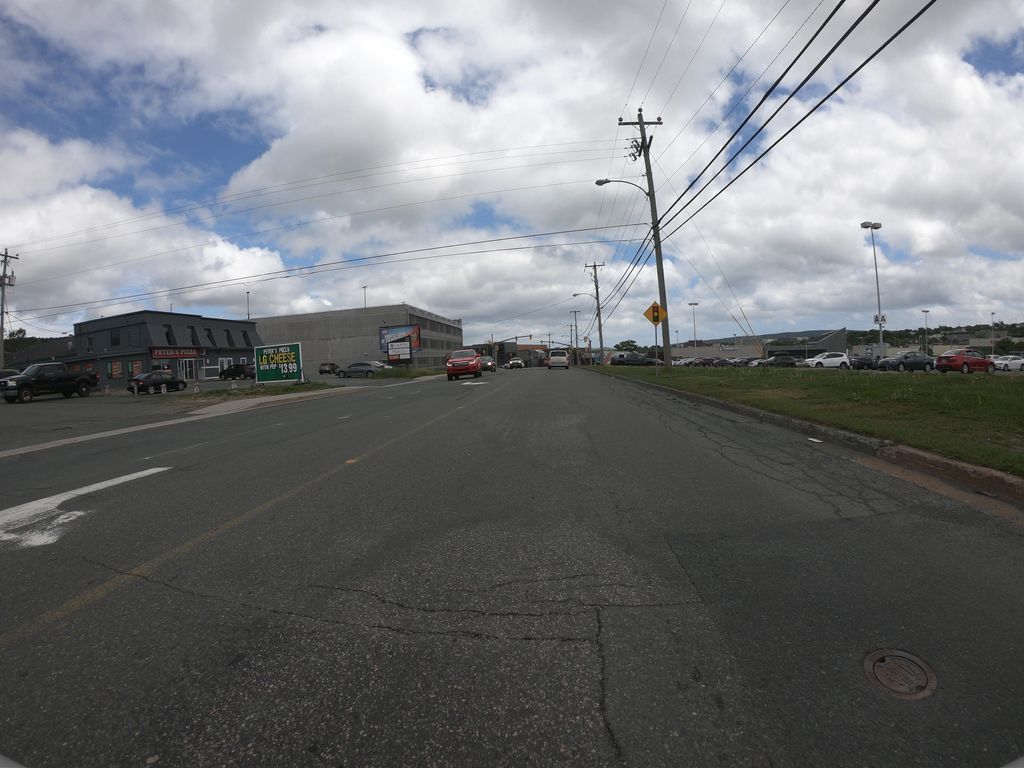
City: st_johns